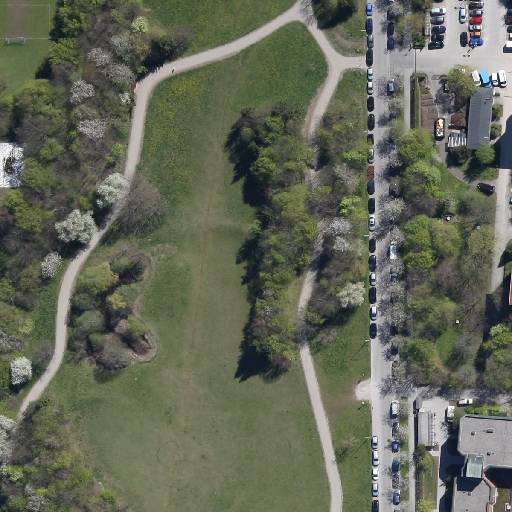
Referring expression: light-duty vehicle in the parking area